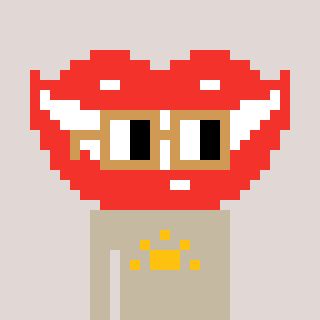
a pixel art character with square brown glasses, a smile-shaped head and a bege-colored body on a warm background